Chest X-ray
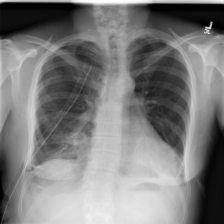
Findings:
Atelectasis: negative
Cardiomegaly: negative
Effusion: negative
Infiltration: negative
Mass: negative
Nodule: negative
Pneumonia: negative
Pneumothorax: positive
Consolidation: negative
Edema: negative
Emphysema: negative
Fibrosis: negative
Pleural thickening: negative
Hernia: negative